Field crop: maize
Growth stage: 2
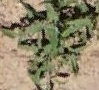
Species: atriplex